Question: I am trying to group my content using the Content Grouping feature in Google Analytics. My website has two main groupings - and .
Under each grouping my products are divided into groups like under and under .
I went to the Google Analytics dashboard and in the admin tab I created two groupings for and with slots and respectively. On each page under every group I am sending a "_setPageGroup" from my script. For my "Pressing" category every page under it sends this:
'''
_gaq.push(['_setPageGroup', '1', 'Pressing']);
'''
My category sends this:
'''
_gaq.push(['_setPageGroup', '2', 'Saws']);
'''
I created a custom dashboard in Google Analytics where I put my grouping as a dimension and PageViews as a metric for this dimension. I did the same for the category. I visited some of the pages and after some time I checked my custom dashboard. It didn't categorize my content.

At first I thought that I am not sending the category correctly and I decided to check with my Chrome Google Analytics debugger plugin. Here is what it shows:
'''
_gaq.push processing "_setPageGroup" for args: "[1,Pressing]"
'''
The debugger plugin also shows:
'''
Screen Resolution : 1920x1080
Browser Size : 1899x971
Color Depth : 24-bit
Page Group : 1:Pressing
Cachebuster : <PHONE>
'''
I think this is an indicator that it correctly categorizes my "Pressing" group under slot 1.
Why it doesn't show anything in my custom dashboard in Google Analytics?
How much time does it take to update the metrics?
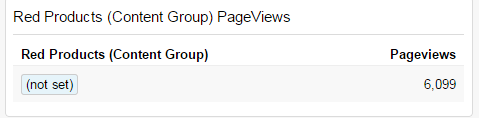
Answer: It looks like you're calling '_gaq.push(<URL>. You're best bet would be to set this before the base pageview call, similar to how you're setting the custom variable for "IsAuthenticated".